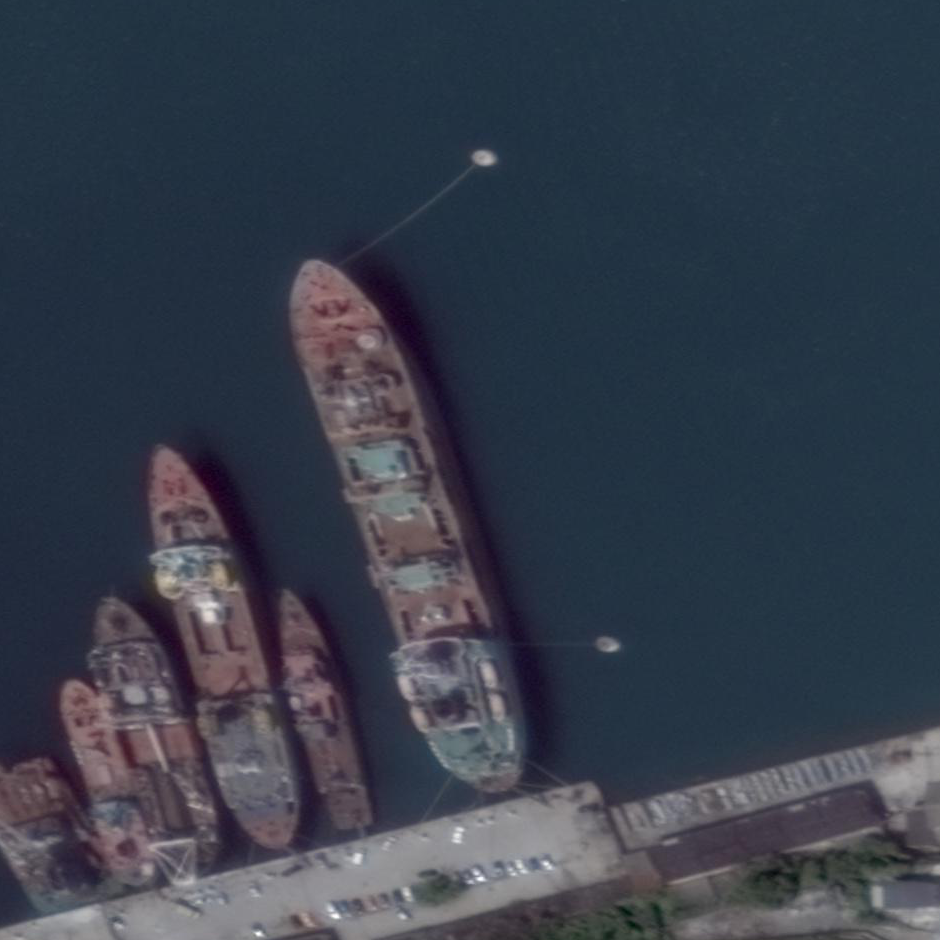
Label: civil